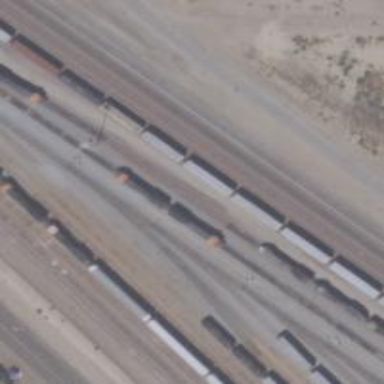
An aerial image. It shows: Railway yard.